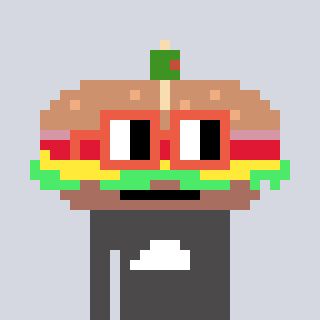
a pixel art character with square orange glasses, a sandwich-shaped head and a grayscale-colored body on a cool background